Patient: sex F, age 27
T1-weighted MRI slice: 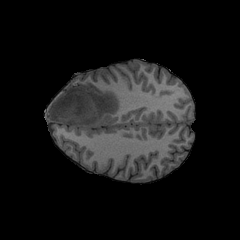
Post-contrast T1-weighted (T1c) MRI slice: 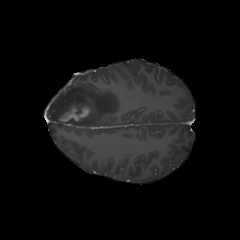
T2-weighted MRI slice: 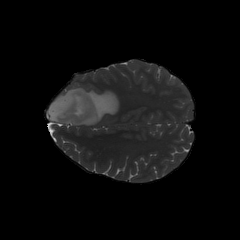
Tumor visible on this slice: yes
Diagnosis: Astrocytoma, IDH-mutant
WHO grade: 4